Question: Inside the Twitter iPhone app, if you click on a link it pushes in a WebView.
Ive gotten this far, but I can't find the correct identifier for the forward and backward buttons like at the bottom left of the image below. Are they native? or are they just images they have created themselves?

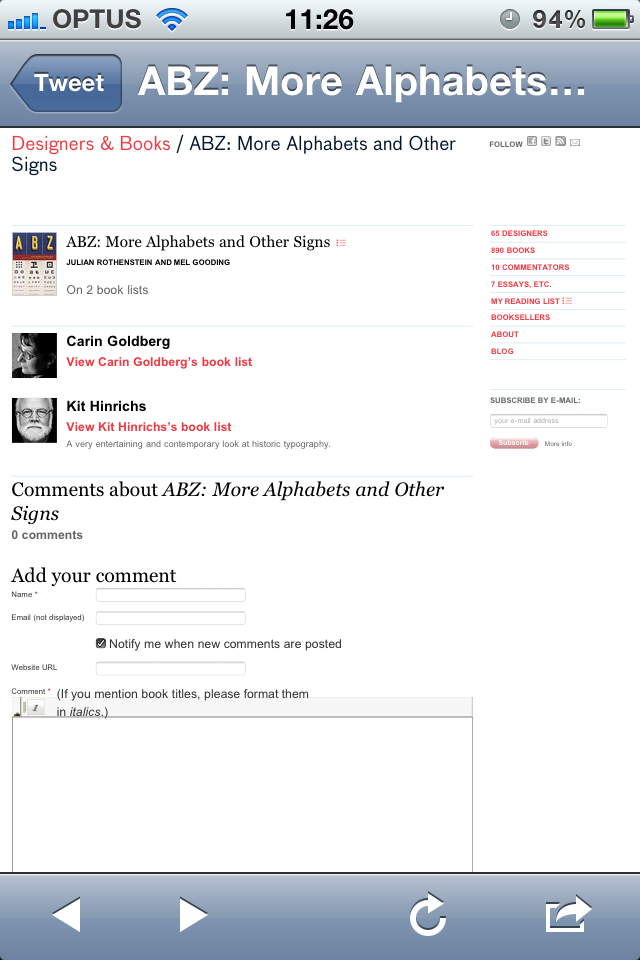
Answer: Per the list of 'UIBarButtonItems' from the <URL>, those items you desire need to be custom images a they are not provided in the current SDK.